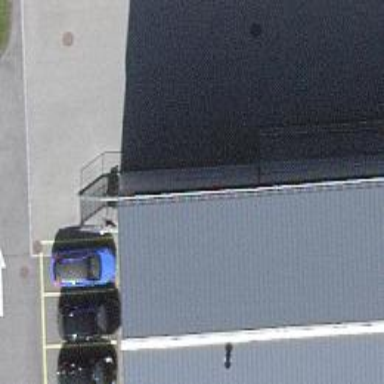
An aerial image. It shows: Building with gabled roof. The roof is gray in color.